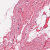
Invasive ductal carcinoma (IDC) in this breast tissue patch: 0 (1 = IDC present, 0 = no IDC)